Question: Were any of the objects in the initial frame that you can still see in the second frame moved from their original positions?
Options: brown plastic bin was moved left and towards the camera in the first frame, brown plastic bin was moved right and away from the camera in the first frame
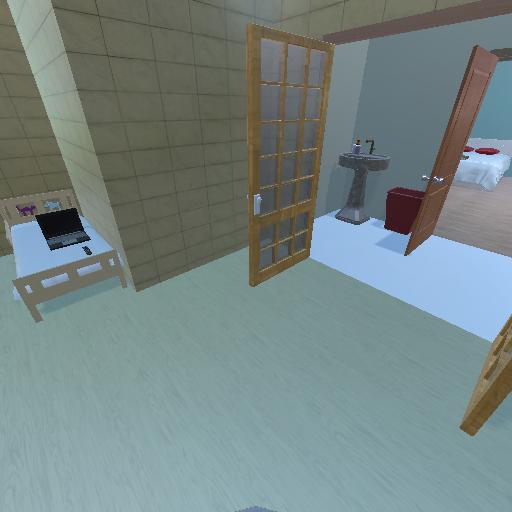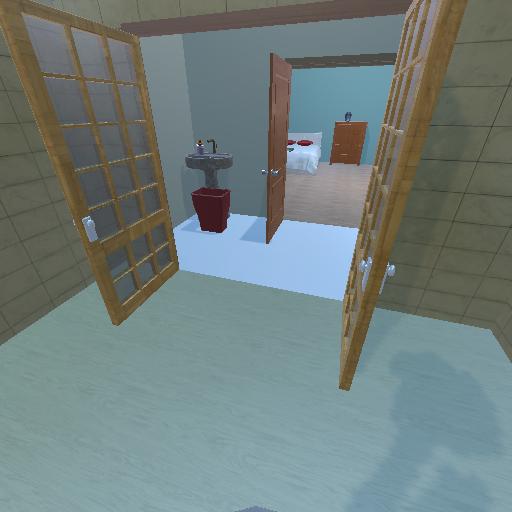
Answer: brown plastic bin was moved left and towards the camera in the first frame